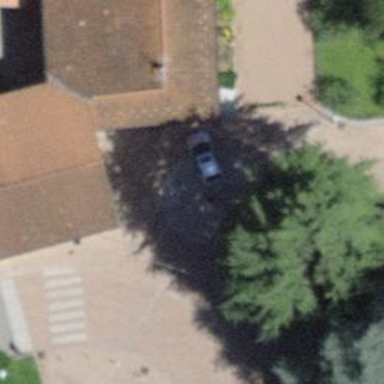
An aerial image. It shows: Bollard.